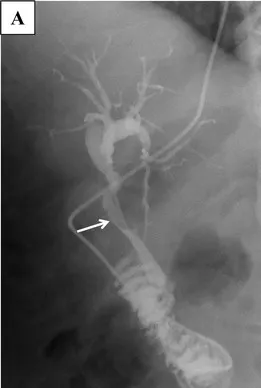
Preoperative cholangiography through an ENBD tube. Preoperative cholangiography through the ENBD tube may show bile duct compression by the gallstone. Inflow of the contrast media into the atrophied gallbladder (arrow.
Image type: radiology (x_ray)